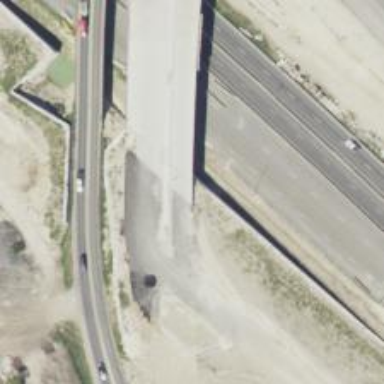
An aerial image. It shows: Secondary link road crossing over bridge.